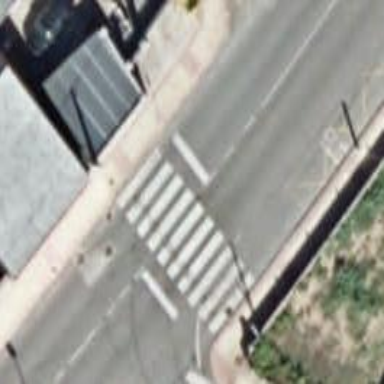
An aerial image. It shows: Uncontrolled crossing on the road.